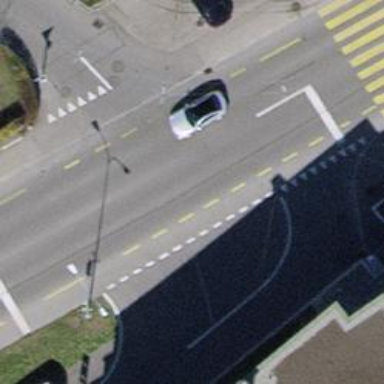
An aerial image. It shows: Residential road with trolley wires.